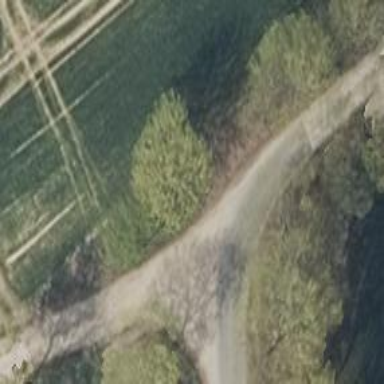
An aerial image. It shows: Row of deciduous broadleaved trees.